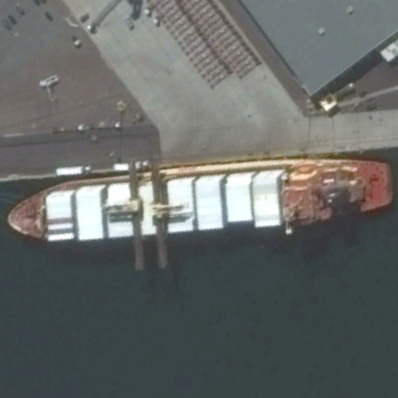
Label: Container_ship